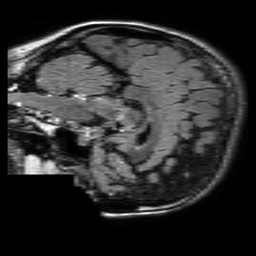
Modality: FLAIR
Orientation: sagittal
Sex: female
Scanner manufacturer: philips
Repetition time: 11 s
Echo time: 0.125 s